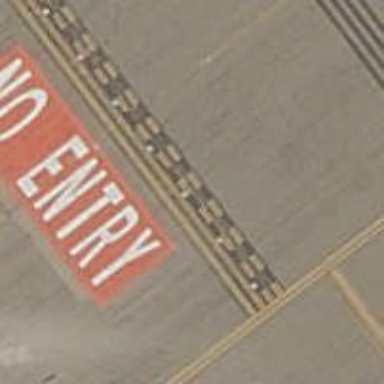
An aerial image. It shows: Runway holding position.